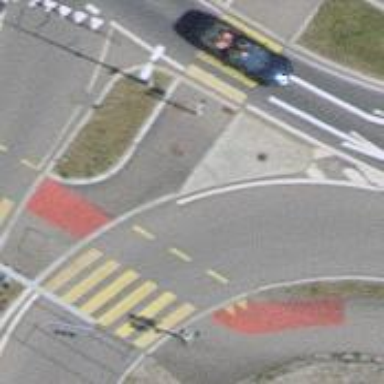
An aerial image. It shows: Footway located on traffic island.